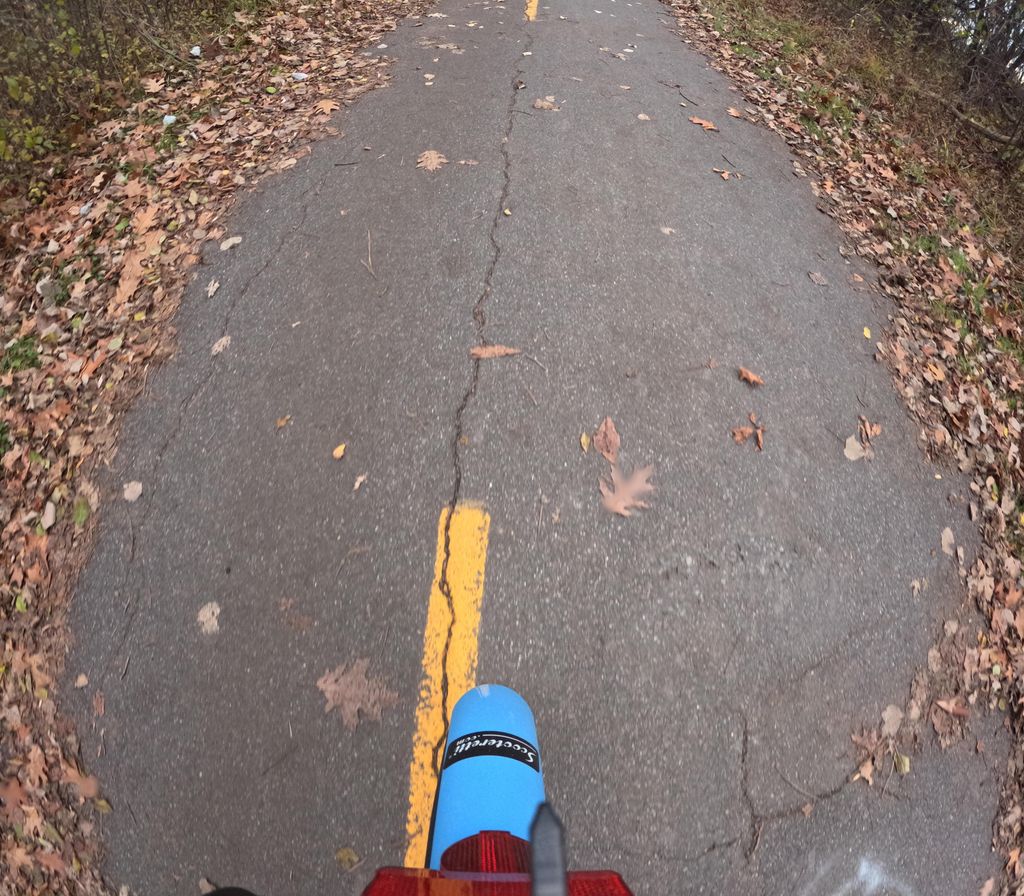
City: ottawa-gatineau